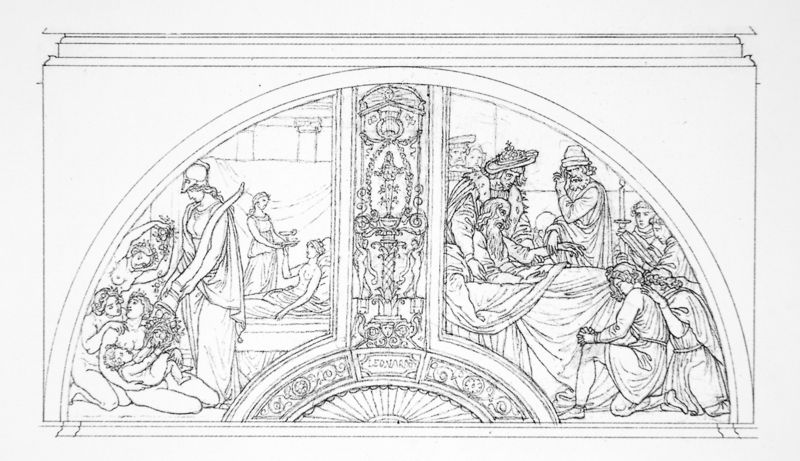
Titel: Geburt und Tod Leonardos. (Entwurfszeichnung (Ausschnitt) für die Fresken in den Loggien der Alten Pinakothek - Lünette der 9. Loggia)
Künstler: Peter Cornelius
Standort: München
Institution: Staatliche Graphische Sammlung
Schlagwörter: akt, mann, nackt, weiß, akte, frauen, menschen, sitzen, blume, blumen, busen, damen, fenster, frau, grau, hut, hüte, männer, schmuck, schwarz, skizze, szene, säule, säulen, zeichnung, zimmer, gebäude, obst, tuch, fächer, leute, muster, ornament, alt, bart, jung, mütze, wand, architektur, geschichte, judith, mensch, rahmen, sockel, stehen, stein, tod, tot, trauer, vollbart, füllhorn, horn, felder, kirche, figur, geistlicher, gewand, tücher, gewänder, kind, klassizismus, mutter, pflanze, pflanzen, kreis, oval, rund, engel, früchte, relief, schrift, liegen, rahmung, bogen, zwei, studie, giebel, formen, grafik, graphik, baby, rand, figuren, rundbogen, romantik, könig, dekoration, essen, jugendstil, inschrift, homme, floral, ornamente, verzierung, wandgemälde, kerze, bett, stuck, faltenwurf, nackte, nazarener, umriss, segment, bad, tusche, arkade, alter, antike, greis, krank, kreuz, religion, torbogen, abschied, jugend, weinen, schwarz-weiss, radierung, stich, künstler, knien, helm, speisen, arzt, beten, gebet, salbung, allegorie, entwurf, kranz, mythologie, göttin, sterbende, neu, rom, halbkreis, halbrund, karton, segmentbogen, fries, viertelkreis, portal, liege, harem, leben, sterben, totenbett, kranker, antik, götter, krankheit, toga, griechisch, sage, andacht, griechenland, mönch, historismus, heiliger, königin, kränze, muschel, fresko, basis, femme, heilig, heilung, kranke, krankenhaus, beweinung, mort, trauern, genießen, allegorien, athene, gottheiten, minerva, szenen, verzierungen, berührung, sohn, zweiteilig, diana, blumenkränze, antikisch, totenwache, sterbender, ärzte, athena, kriegerin, rottmann, geburt, weinend, klassizistisch, groteske, göttinnen, tympanon, vorzeichnung, leonardo, innenräume, teile, lünette, lunette, esquisse, dessin, fronton, supraporte, kirchenfenster, betten, spital, pallas, viertel, bogenfeld, zyklus, pflege, sterbebett, sagen, freske, architekturelement, cornelius, weinende, frise, bildfelder, freudenhaus, biblische szenen, antikes thema, fortuna, krankensalbung, lebenspanne, leonard, leornardo, muscheldekor, rezeption, rung, siegeskränze, tod des sokrates, zierelemente, soldat, lit, festgewand, déesse, scène, servante, 19. jahrhundert, préparatoire, regroupement, attroupement, mourant, alité, hjjjjjjj, ihrdeüpem